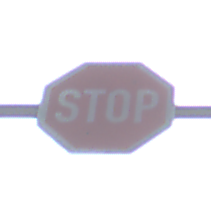
Verkehrszeichen: Stop
Umgebung: Outdoor, Urban
Tageszeit: MorningAfternoon
Wetter: Overcast
Licht: Natural
Jahreszeit: NotSpecified
Kontrast: LowContrast